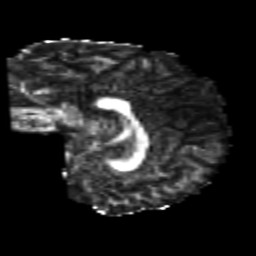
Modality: FA
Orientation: sagittal
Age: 22
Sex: female
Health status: healthy
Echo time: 0.074 s